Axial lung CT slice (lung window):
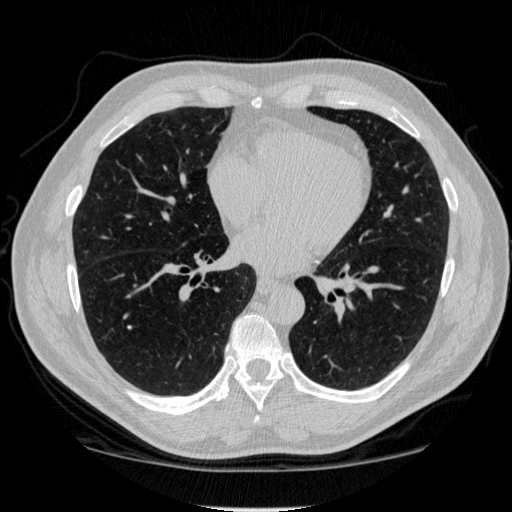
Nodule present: yes
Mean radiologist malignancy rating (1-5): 1